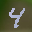
Label: 4